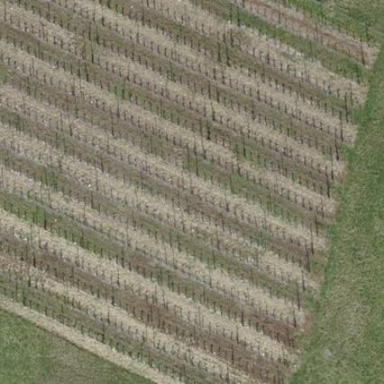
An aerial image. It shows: Vineyard.